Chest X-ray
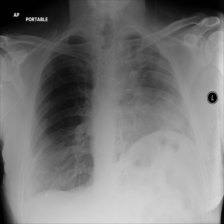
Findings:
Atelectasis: negative
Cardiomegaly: negative
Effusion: negative
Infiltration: negative
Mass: negative
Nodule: negative
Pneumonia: negative
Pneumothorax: negative
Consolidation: negative
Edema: negative
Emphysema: negative
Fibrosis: negative
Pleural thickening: negative
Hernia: negative